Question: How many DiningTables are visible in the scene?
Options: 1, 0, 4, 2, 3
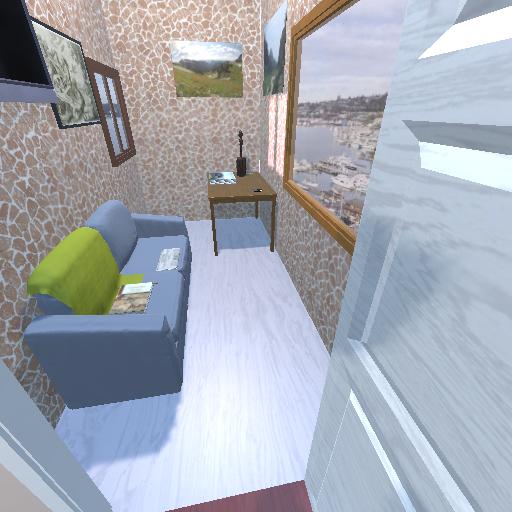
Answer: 1